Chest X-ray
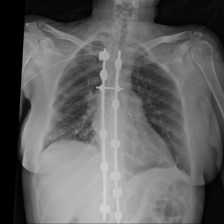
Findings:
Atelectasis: negative
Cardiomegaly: negative
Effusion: negative
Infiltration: negative
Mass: negative
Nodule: negative
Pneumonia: negative
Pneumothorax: negative
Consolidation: negative
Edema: negative
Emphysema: negative
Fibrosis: negative
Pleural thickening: negative
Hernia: negative